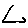
Label: triangle